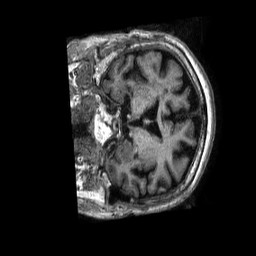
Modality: T1w
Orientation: coronal
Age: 81
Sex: female
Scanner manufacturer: philips
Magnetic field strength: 1.5 T
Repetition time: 0.008328 s
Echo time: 0.003824 s